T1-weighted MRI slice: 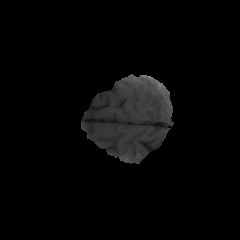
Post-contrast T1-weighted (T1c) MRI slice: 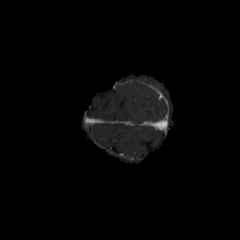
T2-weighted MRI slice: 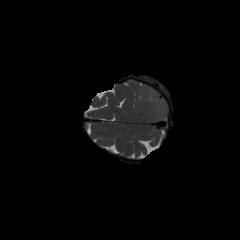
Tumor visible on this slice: yes